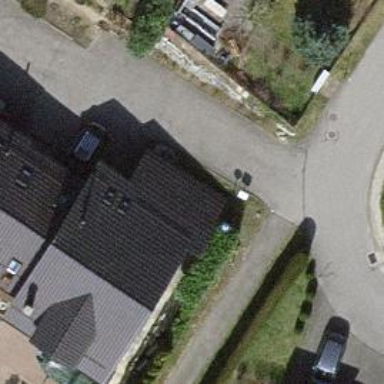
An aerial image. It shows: Simple house.